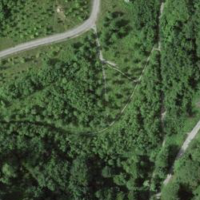
EUNIS habitat code: 43
Species observed at this site:
Phoenicurus ochruros
Corvus corone
Passer domesticus
Cyanistes caeruleus
Motacilla alba
Erithacus rubecula
Turdus merula